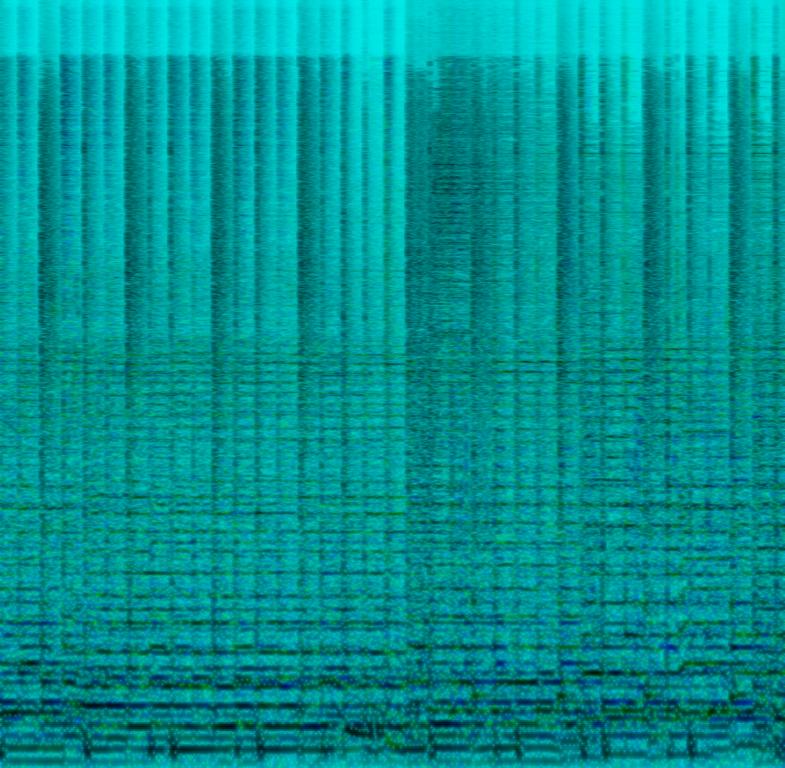
An acoustic drum is played together with an e-bass. They both repeat the same pattern. The ride is panned to the right side of the speakers. Three e-guitars are playing. One is strumming the same chords as the bassline while another one is being strummed with a mute technique playing a reggae rhythm. The third guitar is playing a solo melody on top and is panned to the right side of the speakers. This song may be playing at a bar.